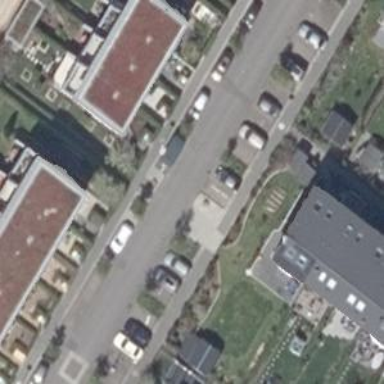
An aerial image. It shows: Residential road with sidewalks on both sides.